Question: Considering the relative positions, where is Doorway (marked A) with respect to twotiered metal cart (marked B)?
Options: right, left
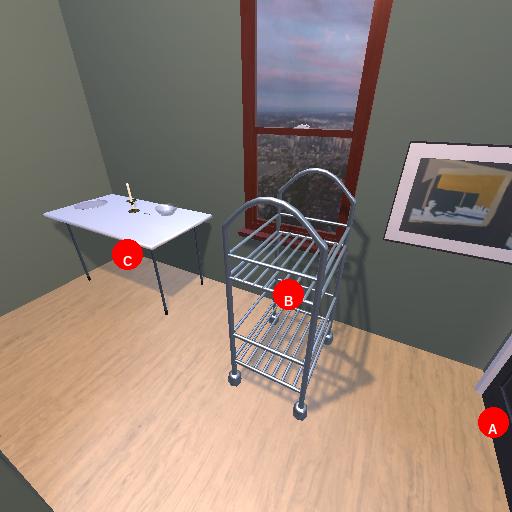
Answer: right